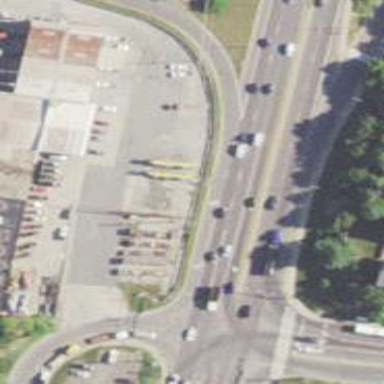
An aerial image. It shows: Primary link road with asphalt surface.